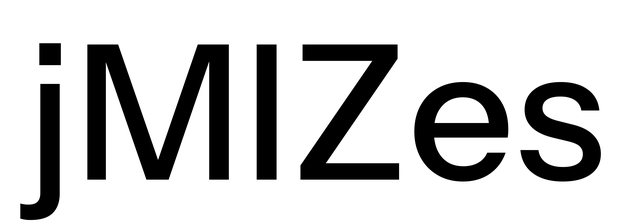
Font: InstrumentSans_Medium